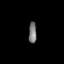
Tissue: prostate
Cell type: T cells
Senescence score: 0.6835
Nuclear area (px): 164
Mean DAPI intensity: 119.75